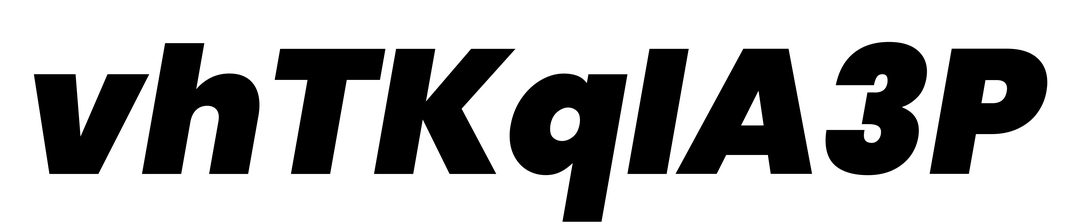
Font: Poppins-BlackItalic